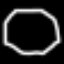
Label: octagon